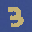
Label: 3